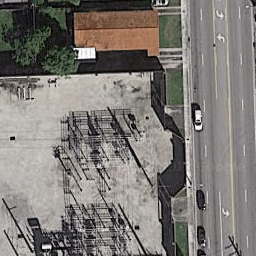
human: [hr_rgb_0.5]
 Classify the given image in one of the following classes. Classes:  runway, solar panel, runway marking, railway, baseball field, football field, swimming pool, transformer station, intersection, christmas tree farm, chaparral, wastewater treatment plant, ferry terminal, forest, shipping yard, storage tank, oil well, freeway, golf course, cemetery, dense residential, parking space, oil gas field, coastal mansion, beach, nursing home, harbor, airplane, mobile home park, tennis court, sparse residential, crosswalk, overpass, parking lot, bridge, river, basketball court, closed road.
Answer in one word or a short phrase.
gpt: transformer station